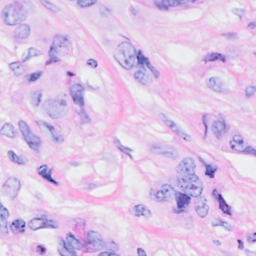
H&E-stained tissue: Breast